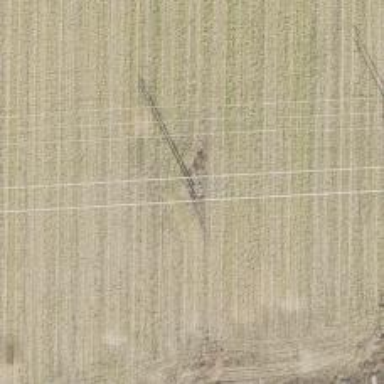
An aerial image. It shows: Power pole.